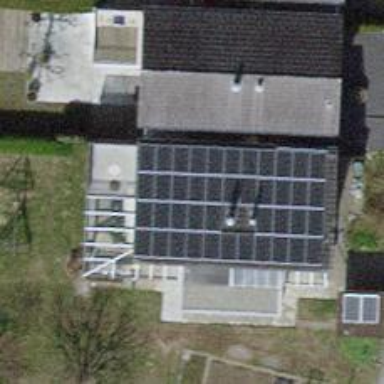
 consisting of solar photovoltaic panels."